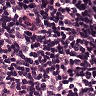
Metastatic tissue present: no